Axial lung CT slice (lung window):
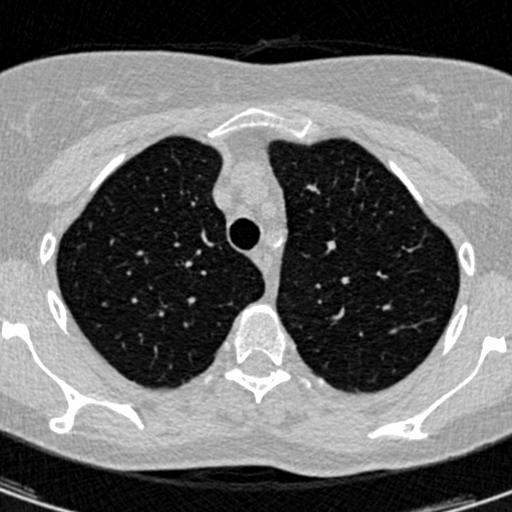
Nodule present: no